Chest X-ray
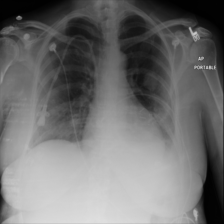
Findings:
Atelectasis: positive
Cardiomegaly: negative
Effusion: negative
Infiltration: positive
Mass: negative
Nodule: positive
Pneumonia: negative
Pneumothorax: negative
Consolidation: negative
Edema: positive
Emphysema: negative
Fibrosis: negative
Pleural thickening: negative
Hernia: negative